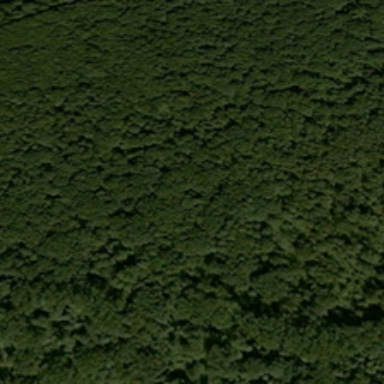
Many green trees form a piece of forest .